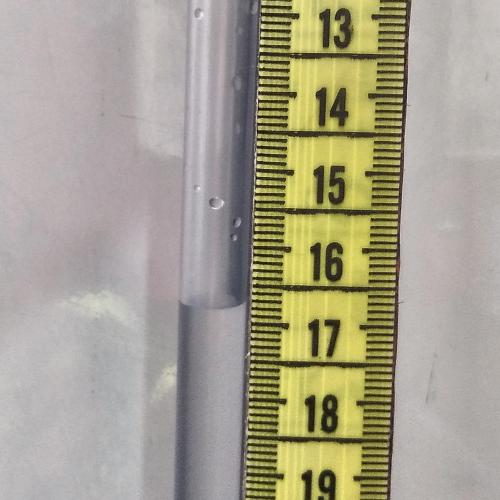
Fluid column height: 16.7 cm